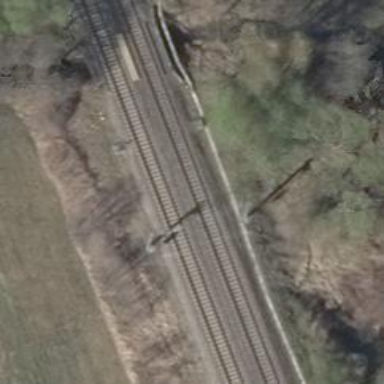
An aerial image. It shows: Railway signal.